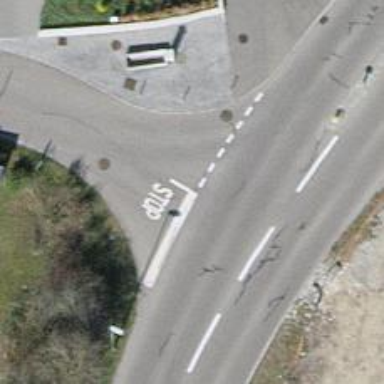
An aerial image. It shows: Stop road.